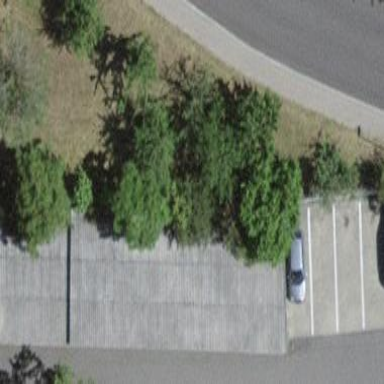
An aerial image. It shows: Garage.